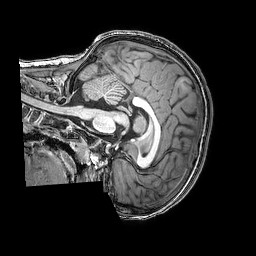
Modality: T1w
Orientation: sagittal
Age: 5
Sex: female
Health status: healthy